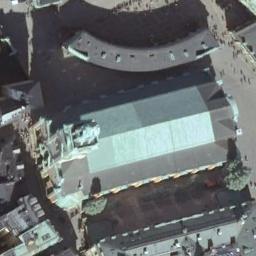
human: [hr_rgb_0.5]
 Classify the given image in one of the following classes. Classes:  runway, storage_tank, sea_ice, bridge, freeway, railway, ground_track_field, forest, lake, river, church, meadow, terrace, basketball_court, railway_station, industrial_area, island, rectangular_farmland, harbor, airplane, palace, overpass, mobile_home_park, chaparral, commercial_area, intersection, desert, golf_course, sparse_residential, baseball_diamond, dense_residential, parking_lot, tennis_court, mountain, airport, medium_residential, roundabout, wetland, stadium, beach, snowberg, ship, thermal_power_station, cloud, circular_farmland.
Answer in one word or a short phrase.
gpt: church